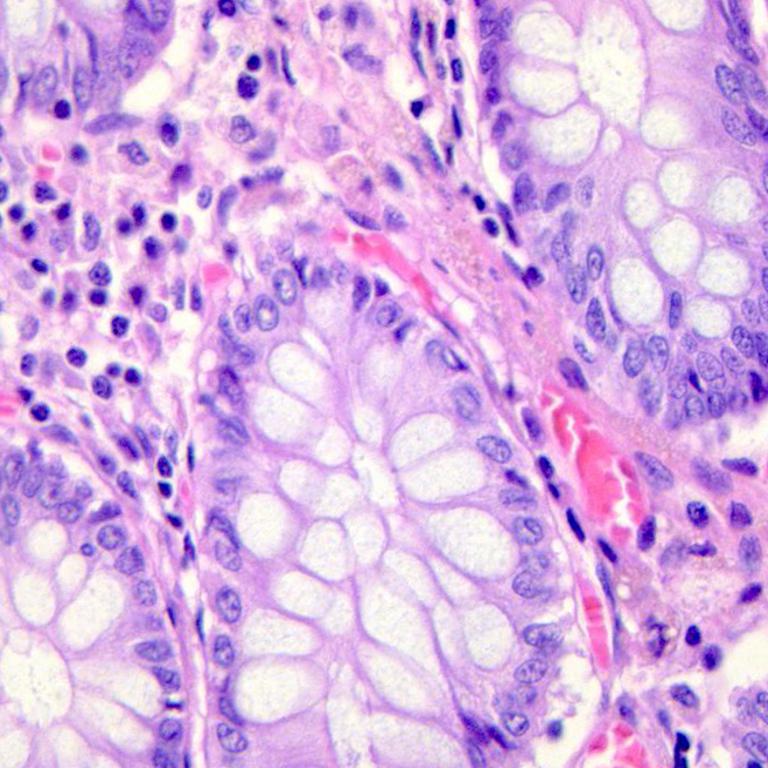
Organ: colon
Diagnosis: benign